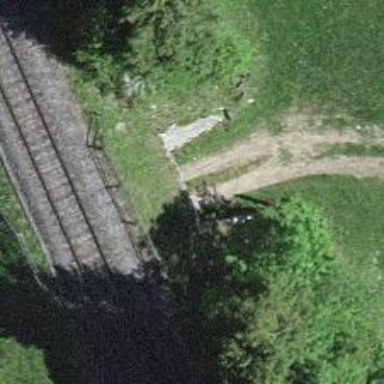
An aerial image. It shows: Track road with grade2 track type going through tunnel.